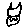
Label: cat